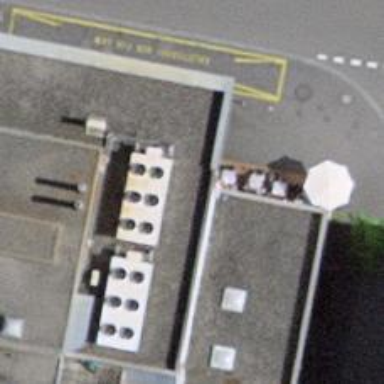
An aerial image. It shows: Bakery.